Field crop: maize
Growth stage: 2
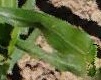
Species: maize